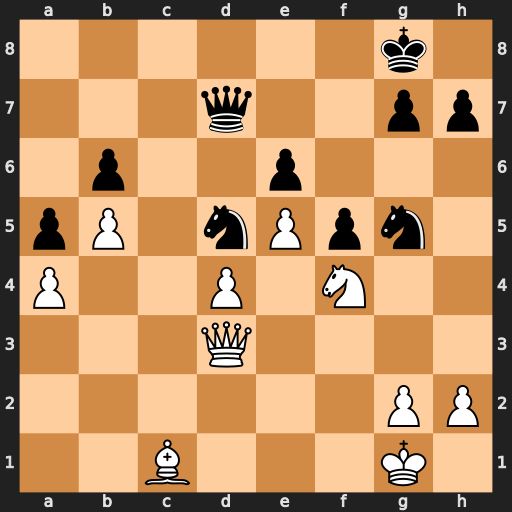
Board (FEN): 6k1/3q2pp/1p2p3/pP1nPpn1/P2P1N2/3Q4/6PP/2B3K1
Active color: w
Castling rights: -
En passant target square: -
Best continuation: Nxd5 Qxd5 Bxg5